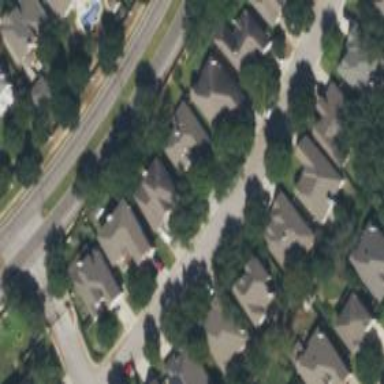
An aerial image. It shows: Residential road.